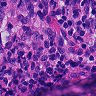
Metastatic tissue present: yes